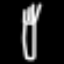
Label: fork